Question: I have a background image used as tooltip container's background. The image is shown below:

It is used like this:
'''
.tooltip {
display:none;
background:url(images/black_arrow_big.png);
height:163px;
padding:40px 30px 10px 30px;
width:310px;
font-size:11px;
color:#fff;
}
<div class="tooltip">Tolltip text goes here</div>
'''
However all tooltips do not have the same amount of text, so I need a way to make the container bigger or smaller based on the amount of text. How should I do this? Does sliding door technique allow both horizontal and vertical resizing? How?
Also, could I have the same diagonal gradient if I use a sliding door technique? If not, any alternatives?
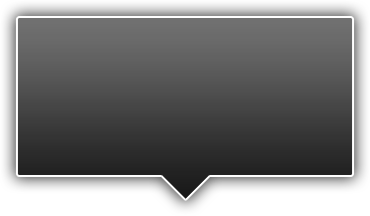
Answer: this can be done using pure CSS. <URL>.
Good question. Right now, it looks like your drop shadow is part of the PNG image, and that's not resizable, as you know. You can use CSS3 drop shadows, which will adapt to the size of the container. The problem with that is, you can only add those shadows to text, or boxes (not arrows!).
I think your best option is to add a drop shadow to the box with CSS3, and have a PNG image of JUST the arrow, kind of like this:

It may take a little adjustment to get it aligned perfectly, but it will allow the box to resize based on the content.
'''
.tooltip {
display:none;
padding:40px 30px 10px 30px;
font-size:11px;
color:#fff;
position: relative;
background: #000;
/* rounded corners */
-webkit-border-radius: 2px;
-moz-border-radius: 2px;
border-radius: 2px;
/* box shadow */
-webkit-box-shadow: 0px 0px 10px rgba(0,0,0,0.3);
-moz-box-shadow: 0px 0px 10px rgba(0,0,0,0.3);
box-shadow: 0px 0px 10px rgba(0,0,0,0.3);
/* background gradient, see http://gradients.glrzad.com/ */
background-image: -webkit-gradient(
linear,
left bottom,
left top,
color-stop(0.08, rgb(0,0,0)),
color-stop(0.57, rgb(48,48,48))
);
background-image: -moz-linear-gradient(
center bottom,
rgb(0,0,0) 8%,
rgb(48,48,48) 57%
);
}
.tooltip_arrow {
position: absolute;
bottom: -37px; /* 37px is the height of the black_arrow.png */
left: 45%; /* roughly centered... you can decide how to best do this */
}
<div class="tooltip">
Tolltip text goes here
<img src="images/black_arrow.png" class="tooltip_arrow" />
</div>
'''
I haven't tested this, but I hope it gives a good start.